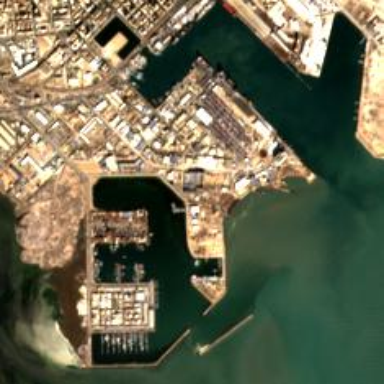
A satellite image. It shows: Industrial area designated for port activities.